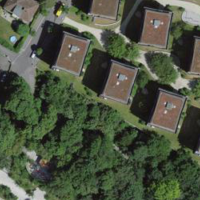
EUNIS habitat code: 55
Species observed at this site:
Buxus sempervirens
Fagus sylvatica